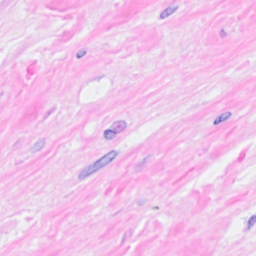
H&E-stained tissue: Breast